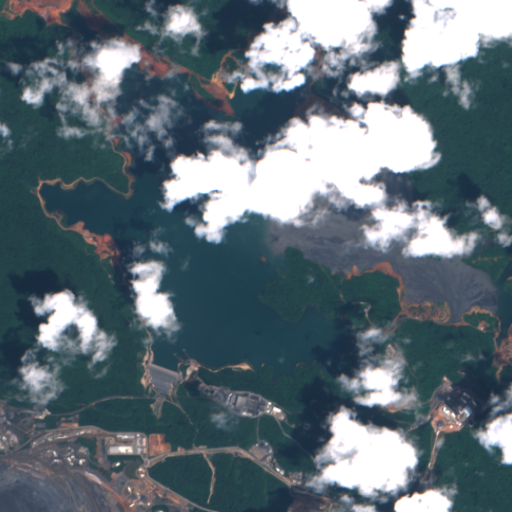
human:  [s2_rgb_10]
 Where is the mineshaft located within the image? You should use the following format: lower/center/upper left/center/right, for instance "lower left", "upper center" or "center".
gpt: The mineshaft is located in the lower center of the image.
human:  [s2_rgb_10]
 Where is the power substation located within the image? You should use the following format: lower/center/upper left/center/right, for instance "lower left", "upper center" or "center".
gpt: The power substation is located in the lower center of the image.
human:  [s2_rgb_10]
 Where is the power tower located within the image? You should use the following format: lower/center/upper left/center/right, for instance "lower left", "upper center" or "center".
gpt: The power tower is located in the lower center of the image.
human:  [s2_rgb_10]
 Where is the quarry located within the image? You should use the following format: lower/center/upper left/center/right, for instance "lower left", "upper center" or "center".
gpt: The quarry is located in the lower left of the image.
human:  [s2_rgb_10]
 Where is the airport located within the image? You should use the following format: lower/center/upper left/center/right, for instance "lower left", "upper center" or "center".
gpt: There is no airport in the image.